Chest X-ray:
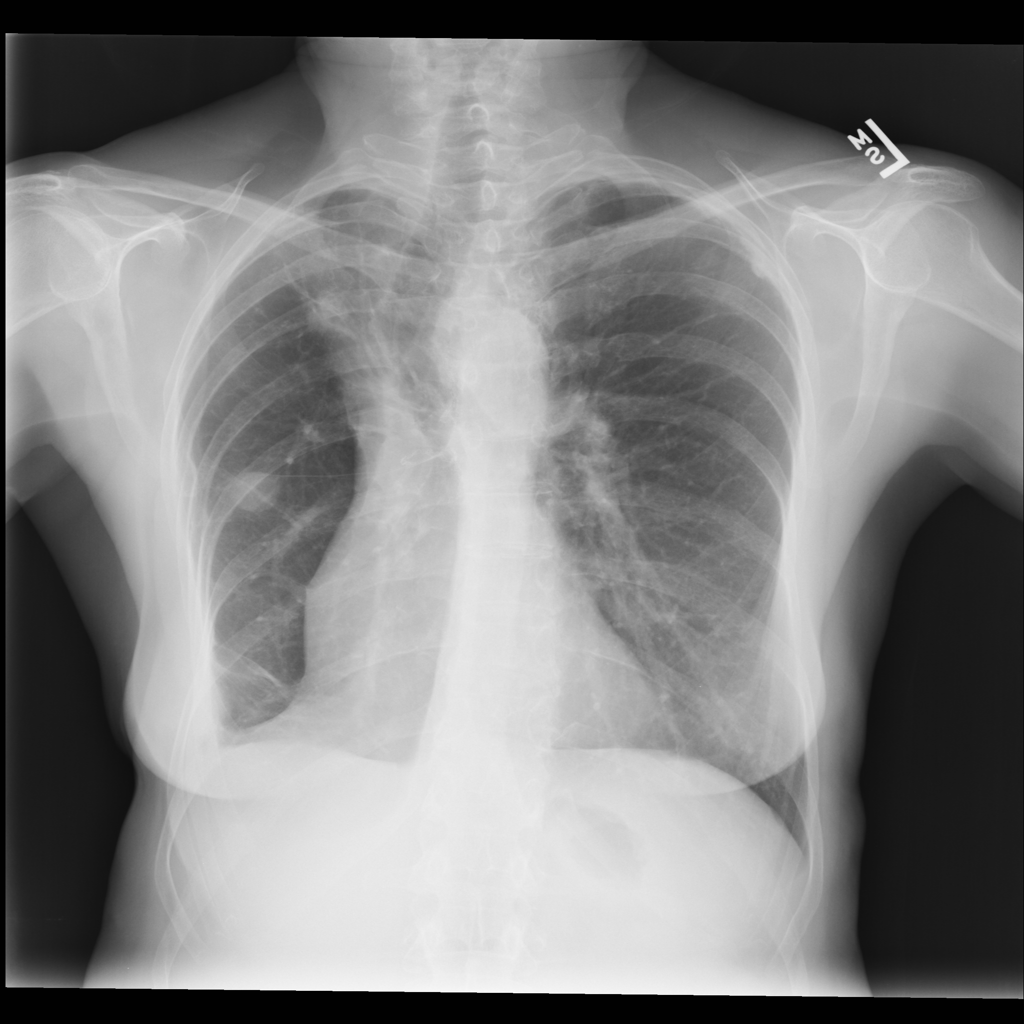
Findings: Nodule, Fracture, Pleural Thickening, Fibrosis, Emphysema
No abnormal finding: no